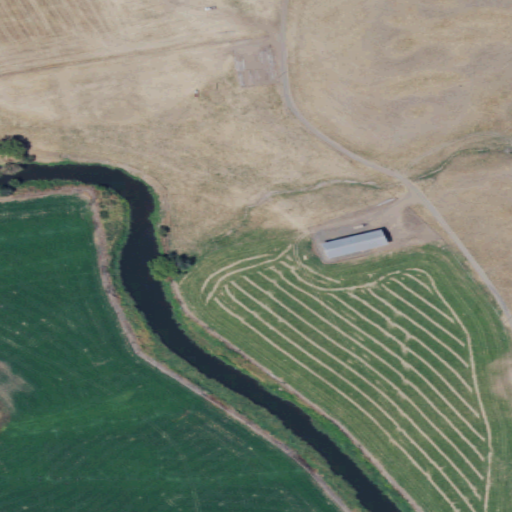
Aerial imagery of valley in Washington named Texas Draw containing cultivated crops, grassland, herbaceous wetlands, shrub, pasture, woody wetlands, evergreen forest, open development, high intensity development, and low intensity development